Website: apple-inc
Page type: customer-info-address
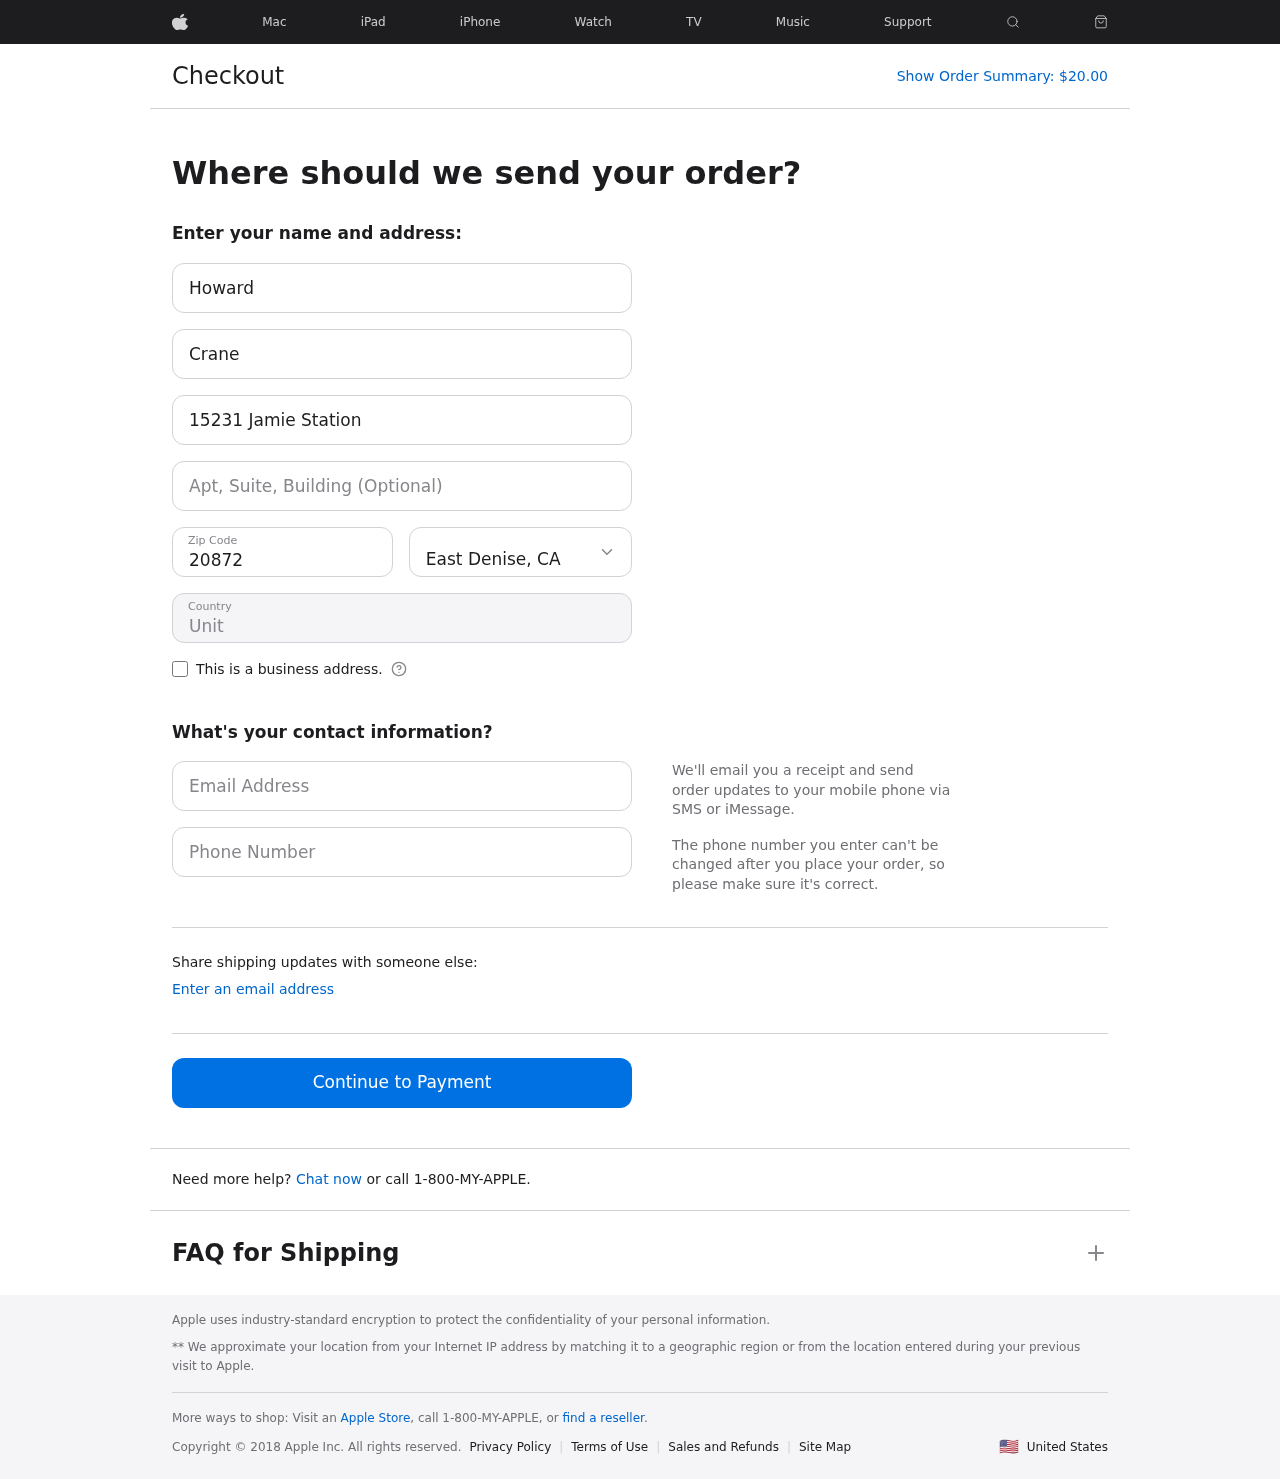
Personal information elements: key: PII_CITY_STATE
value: East Denise, CA
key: PII_COUNTRY
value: United States
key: PII_EMAIL
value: howard_crane@yahoo.com
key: PII_FIRSTNAME
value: Howard
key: PII_LASTNAME
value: Crane
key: PII_PHONE
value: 8594887423
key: PII_POSTCODE
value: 20872
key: PII_STREET
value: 15231 Jamie Station
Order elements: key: ORDER_TOTAL
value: $20.00